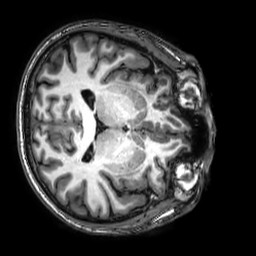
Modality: T1w
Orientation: axial
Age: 44
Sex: male
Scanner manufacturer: philips
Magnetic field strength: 3 T
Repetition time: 0.008099 s
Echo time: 0.003703 s